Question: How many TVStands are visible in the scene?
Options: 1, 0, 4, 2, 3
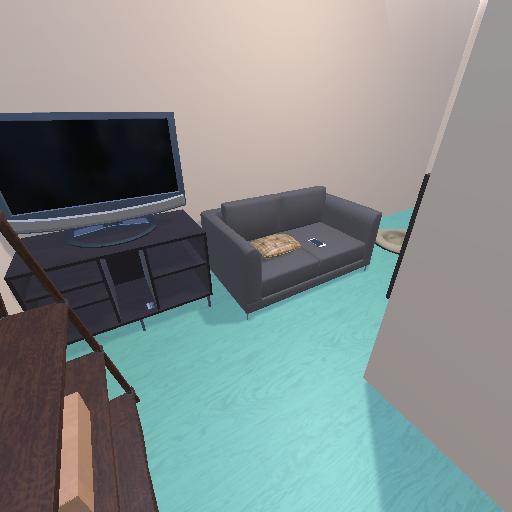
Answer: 1